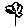
Label: flower